Question: The code:
'''
this.TopMost = true;
this.WindowState = System.Windows.Forms.FormWindowState.Maximized;
this.splitContainer1.SplitterDistance = (this.ClientSize.Width -
this.splitContainer1.SplitterWidth) / 2;
pictureBox1.Image = Image.FromFile(@"d:\gifs\RadarGifAnimatoion.gif");//pb1.Image;
pictureBox2.Image = Image.FromFile(@"d:\gifs\SatelliteGifAnimatoion.gif");//pb2.Image;
timer1.Interval = animationSpeed;
timer1.Enabled = true;
'''
And I have a timer tick event:
'''
private void timer1_Tick(object sender, EventArgs e)
{
}
'''
In this example the timer interval is 80ms.
So inside the timer1 tick event I want each 80ms to take a snapshot or a screenshot of both pictureBoxes and save this shot to the hard disk.
So in the end I will have on the hard disk for example 5 images of the two pictureBoxes .
So if I edit each image of the 5 on the hard disk I will see the two pictureBoxes images.
How can I do it in the timer1 tick event ?

The update code in the timer1 tick event:
'''
private void timer1_Tick(object sender, EventArgs e)
{
using (var still = new Bitmap(this.Width, this.Height))
{
this.DrawToBitmap(still, new Rectangle(new Point(0, 0), still.Size));
still.Save(String.Format(@"d:\GifForAnimation\still_{0}.gif", sequence++), System.Drawing.Imaging.ImageFormat.Gif);
if (sequence == 5)
{
timer1.Stop();
}
}
}
'''
I set the timer1 interval in the constructor to the same speed of the animation when created it. The animation speed is 80ms so the timer1 is set to 80ms too.
And still instead of taking each 80ms an image of the pictureBoxes it's taking or saving the same image.
5 images that are the same.
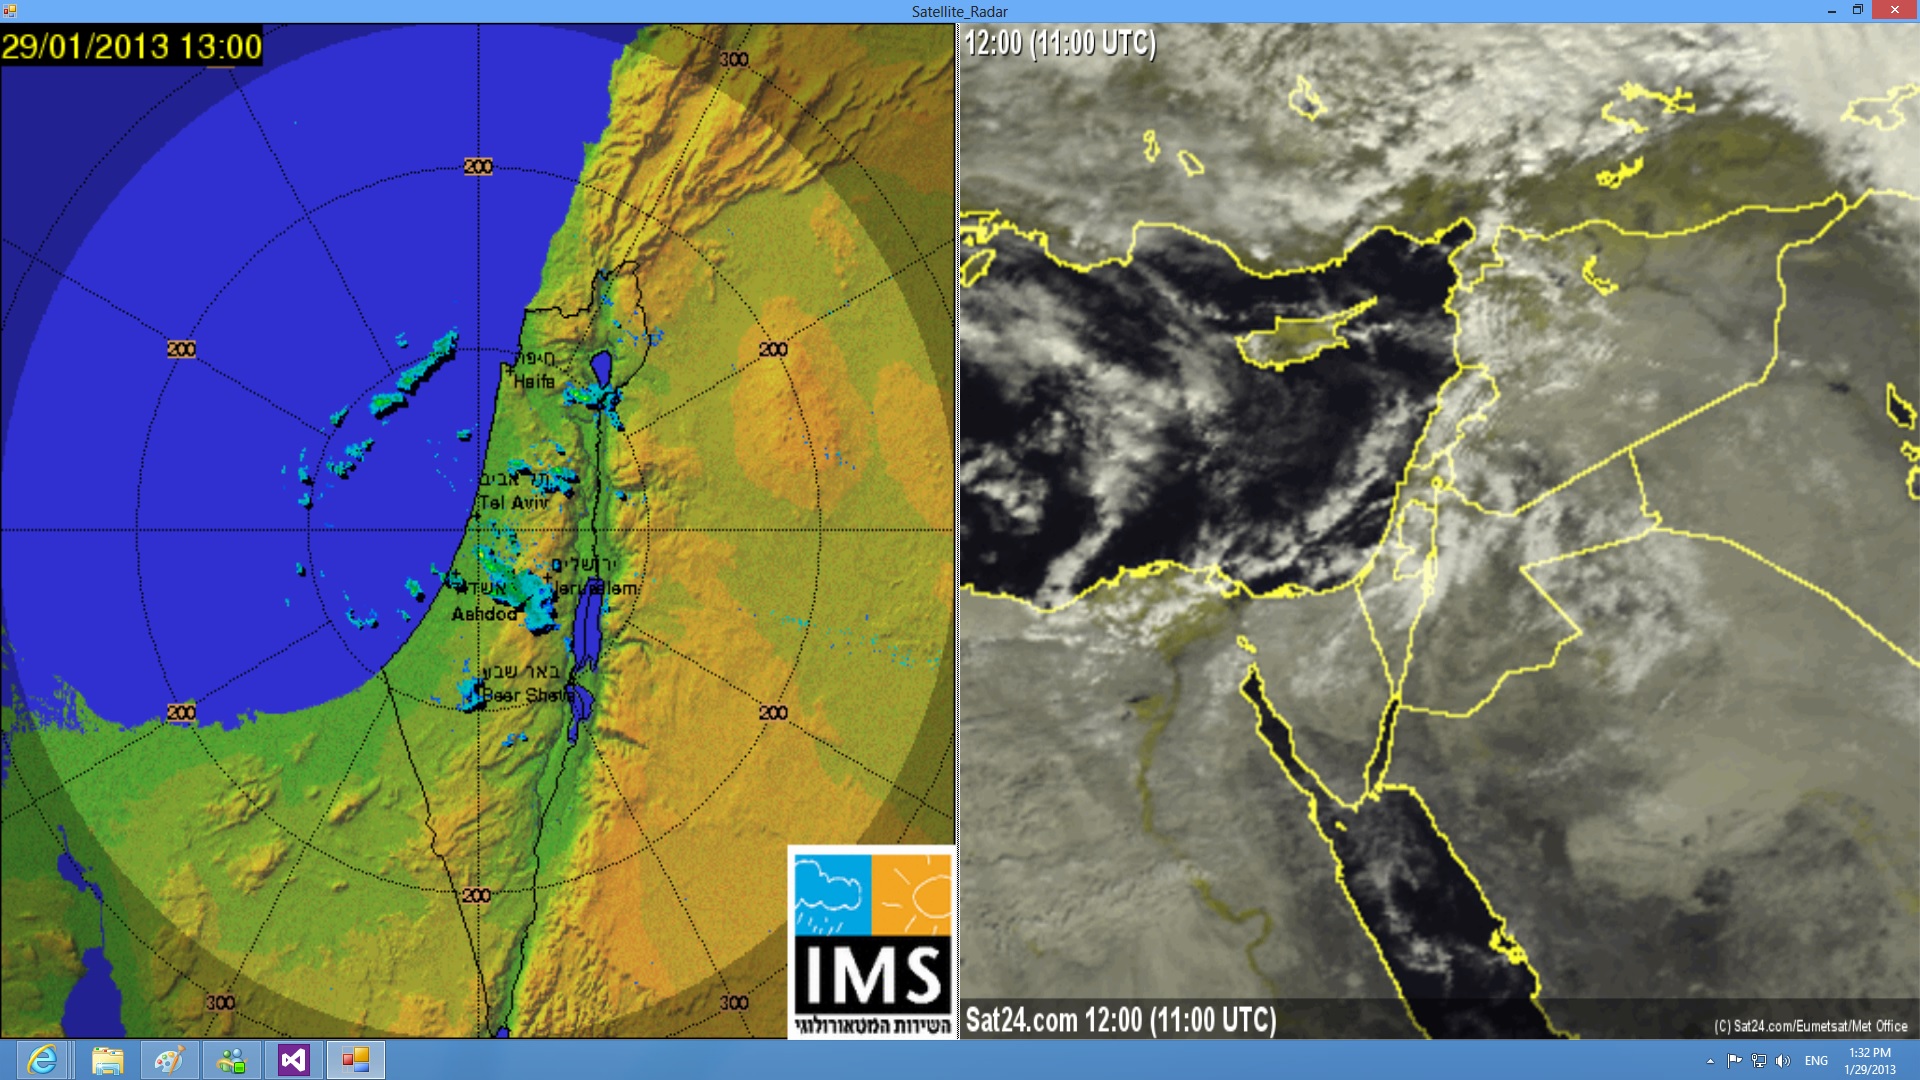
Answer: To create a screenshot you could try this code:
'''
int sequence = 0;
private void timer1_Tick(object sender, EventArgs e)
{
using(var still = new Bitmap(form.Width, form.Height))
{
form.DrawToBitmap(still, new Rectangle(new Point(0, 0), still.Size));
still.Save(String.Format(@"c:\still_{0}.gif", sequence++), ImageFormat.Gif);
}
}
'''
Instead of the form you could refer to any container that contains both images.
This screenshot does not include the start menu, just the container of the two image controls.
Rendering the UI to a bitmap like this might not animate the GIF's because the bitmap has no awareness of the animations. You will also get into a race condition: updating the GIF's and making the screenshots within a specific time period in the right order.
I'd use videos capturing software to record a video and select the frames I needed. That is much easier than trying to solve this issue and potential race condition